Question: I've just got stuck trying to add a detail button to my annotation point, unfortunately I don't know how to do it. Does anyone could help me with that?
The image below presents what I'd like to achieve. Thanks!
'''
import UIKit
import MapKit
import CoreLocation
class MapKitViewController: UIViewController, MKMapViewDelegate
{
let locationManager = CLLocationManager()
@IBOutlet weak var nmapView: MKMapView!
override func viewDidLoad()
{
super.viewDidLoad()
locationManager.requestWhenInUseAuthorization()
locationManager.startUpdatingLocation()
let location = CLLocationCoordinate2D(
latitude: 53.<PHONE>,
longitude: 14.<PHONE>)
let span = MKCoordinateSpanMake(0.05, 0.05)
let region = MKCoordinateRegion(center: location, span: span)
nmapView.setRegion(region, animated: true)
nmapView.showsPointsOfInterest = false
nmapView.showsUserLocation = true
displayMarkers()
}
func displayMarkers() -> Void
{
let jsonURL: NSURL = NSURL(string: "http://jsonstring.com/")!
var dataFromNetwork: NSData = NSData(contentsOfURL: jsonURL)!
let json = JSON(data: dataFromNetwork)
var jsonSize = json.count
var todaysDate:NSDate = NSDate()
var dateFormatter:NSDateFormatter = NSDateFormatter()
dateFormatter.dateFormat = "yyyy-MM-dd"
var formattedDate:String = dateFormatter.stringFromDate(todaysDate)
let annotationView = MKAnnotationView()
let detailButton: UIButton = UIButton.buttonWithType(UIButtonType.DetailDisclosure) as UIButton
annotationView.rightCalloutAccessoryView = detailButton
for(var i = 0; i < jsonSize; i++)
{
if(json[i]["rozpoczecie"].stringValue == formattedDate)
{
let clubID = json[i]["id_klub"].stringValue
let annotation = MKPointAnnotation()
let (resultSet, err) = SD.executeQuery("SELECT * FROM Clubs WHERE ID = ?", withArgs: [clubID])
if(err != nil){println("blad")}
else
{
for row in resultSet
{
let name = row["Name"]?.asString()
let latitude = row["Latitude"]?.asDouble()
let longitude = row["Longitude"]?.asDouble()
annotation.title = name
var markerLatitude: Double = latitude!
var markerLongitude: Double = longitude!
let location = CLLocationCoordinate2D(latitude: markerLatitude, longitude: markerLongitude)
annotation.setCoordinate(location)
annotation.subtitle = json[i]["nazwa"].stringValue
}
nmapView.addAnnotation(annotation)
}
}
}
}
'''
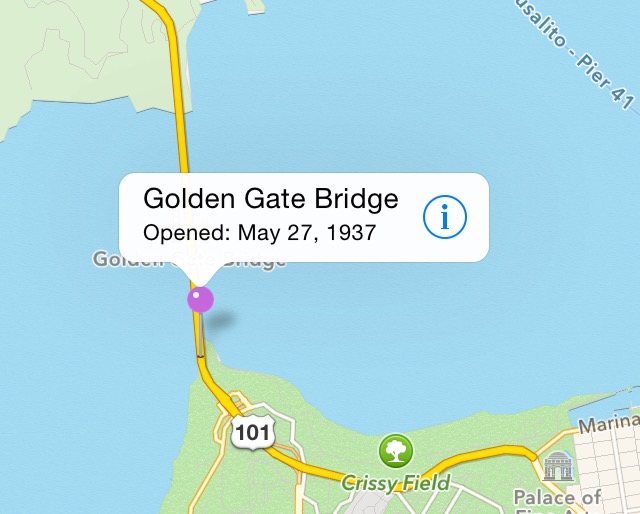
Answer: You are doing it right.You just need to have these methods implemented for adding button along with title and subtitle
>
'''
import UIKit
import MapKit
import CoreLocation
class MapKitViewController: UIViewController, MKMapViewDelegate
{
let locationManager = CLLocationManager()
@IBOutlet weak var nmapView: MKMapView!
override func viewDidLoad()
{
super.viewDidLoad()
locationManager.requestWhenInUseAuthorization()
locationManager.startUpdatingLocation()
let location = CLLocationCoordinate2D(
latitude: 53.<PHONE>,
longitude: 14.<PHONE>)
let span = MKCoordinateSpanMake(0.05, 0.05)
let region = MKCoordinateRegion(center: location, span: span)
nmapView.setRegion(region, animated: true)
nmapView.showsPointsOfInterest = false
nmapView.showsUserLocation = true
displayMarkers()
}
// When user taps on the disclosure button you can perform a segue to navigate to another view controller
func mapView(mapView: MKMapView!, annotationView view: MKAnnotationView!, calloutAccessoryControlTapped control: UIControl!) {
if control == view.rightCalloutAccessoryView{
println(view.annotation.title) // annotation's title
println(view.annotation.subtitle) // annotation's subttitle
//Perform a segue here to navigate to another viewcontroller
// On tapping the disclosure button you will get here
}
}
// Here we add disclosure button inside annotation window
func mapView(mapView: MKMapView!, viewForAnnotation annotation: MKAnnotation!) -> MKAnnotationView! {
println("viewForannotation")
if annotation is MKUserLocation {
//return nil
return nil
}
let reuseId = "pin"
var pinView = mapView.dequeueReusableAnnotationViewWithIdentifier(reuseId) as? MKPinAnnotationView
if pinView == nil {
//println("Pinview was nil")
pinView = MKPinAnnotationView(annotation: annotation, reuseIdentifier: reuseId)
pinView!.canShowCallout = true
pinView!.animatesDrop = true
}
var button = UIButton.buttonWithType(UIButtonType.DetailDisclosure) as UIButton // button with info sign in it
pinView?.rightCalloutAccessoryView = button
return pinView
}
func displayMarkers() -> Void
{
let jsonURL: NSURL = NSURL(string: "http://atnight.wtznc.com/json.php")!
var dataFromNetwork: NSData = NSData(contentsOfURL: jsonURL)!
let json = JSON(data: dataFromNetwork)
var jsonSize = json.count
var todaysDate:NSDate = NSDate()
var dateFormatter:NSDateFormatter = NSDateFormatter()
dateFormatter.dateFormat = "yyyy-MM-dd"
var formattedDate:String = dateFormatter.stringFromDate(todaysDate)
let annotationView = MKAnnotationView()
// Adding button here wont do anything so remove these two lines
let detailButton: UIButton = UIButton.buttonWithType(UIButtonType.DetailDisclosure) as UIButton
annotationView.rightCalloutAccessoryView = detailButton
// For adding button we have to use a method named as viewForAnnotation
for(var i = 0; i < jsonSize; i++)
{
if(json[i]["rozpoczecie"].stringValue == formattedDate)
{
let clubID = json[i]["id_klub"].stringValue
let annotation = MKPointAnnotation()
let (resultSet, err) = SD.executeQuery("SELECT * FROM Clubs WHERE ID = ?", withArgs: [clubID])
if(err != nil){println("blad")}
else
{
for row in resultSet
{
let name = row["Name"]?.asString()
let latitude = row["Latitude"]?.asDouble()
let longitude = row["Longitude"]?.asDouble()
annotation.title = name
var markerLatitude: Double = latitude!
var markerLongitude: Double = longitude!
let location = CLLocationCoordinate2D(latitude: markerLatitude, longitude: markerLongitude)
annotation.setCoordinate(location)
annotation.subtitle = json[i]["nazwa"].stringValue
}
nmapView.addAnnotation(annotation)
}
}
}
}
}
'''
Check out my output.